Field crop: maize
Growth stage: 2
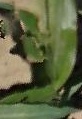
Species: maize